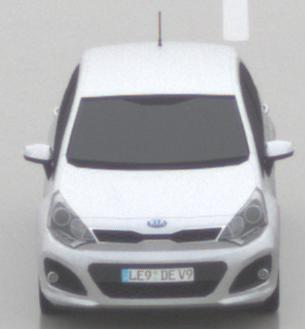
Make: KIA
Model: Rio 1.2
Detailed model: Rio (UB)
Model produced from: 2011/09
Model produced until: 2015/01
Doors: 3
Color: white
Road condition: wet road
Daytime: morning or afternoon
Contrast: low contrast